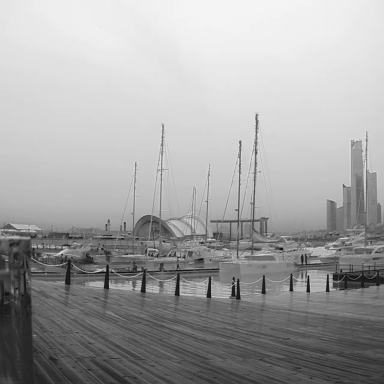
There are five objects shown in the infrared image, including four sailboats, and a canoe.